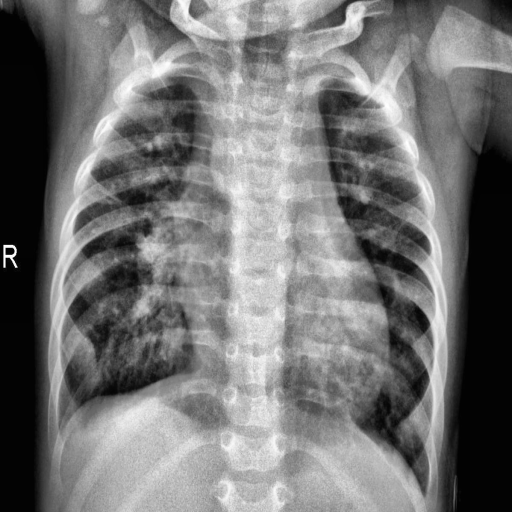
Finding: PNEUMONIA